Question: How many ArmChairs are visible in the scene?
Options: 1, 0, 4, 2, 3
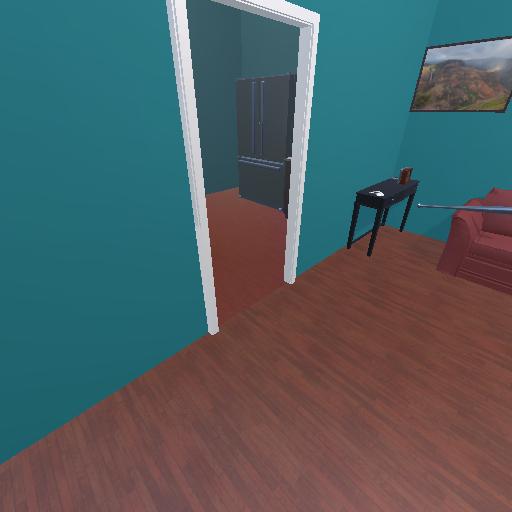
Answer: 1